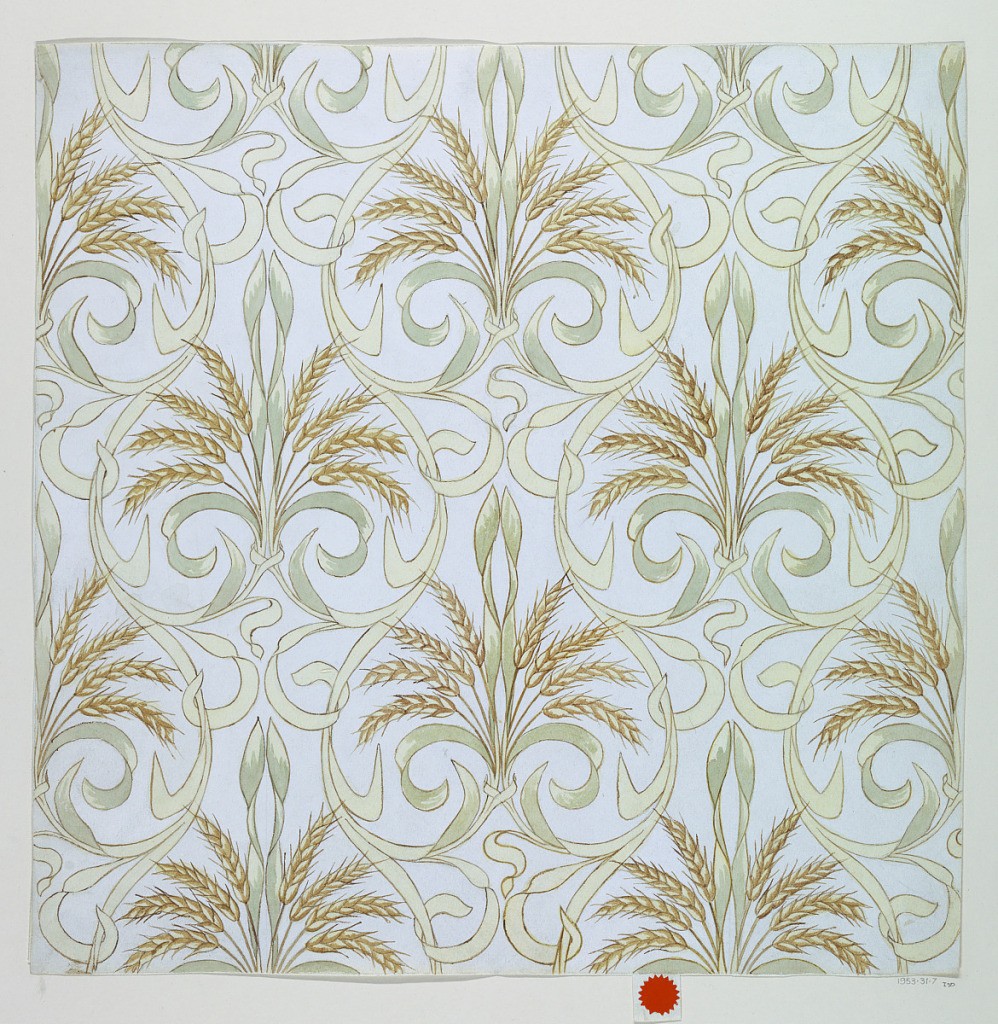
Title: Design for Wallpaper
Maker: Anna M. de Pool
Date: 1894
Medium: Watercolor on paper
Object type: Drawing
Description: A stylized design with a repeat motif of wheat, and interlacing leaves, against a neutral background.